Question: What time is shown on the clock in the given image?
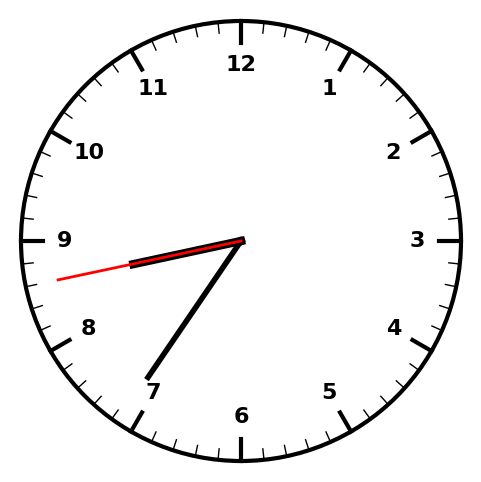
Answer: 08:35:43